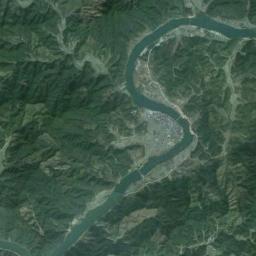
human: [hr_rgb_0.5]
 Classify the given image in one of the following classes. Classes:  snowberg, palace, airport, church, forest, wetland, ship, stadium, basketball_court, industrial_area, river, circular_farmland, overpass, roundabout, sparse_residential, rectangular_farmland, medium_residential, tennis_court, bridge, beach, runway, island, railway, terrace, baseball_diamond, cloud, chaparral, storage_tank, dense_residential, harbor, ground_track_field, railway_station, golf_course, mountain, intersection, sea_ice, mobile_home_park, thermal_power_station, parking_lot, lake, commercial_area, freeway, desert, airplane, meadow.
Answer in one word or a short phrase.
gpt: river